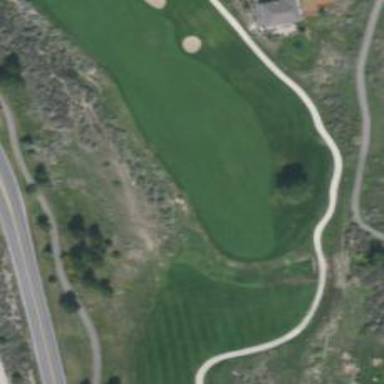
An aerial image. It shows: Golf hole.